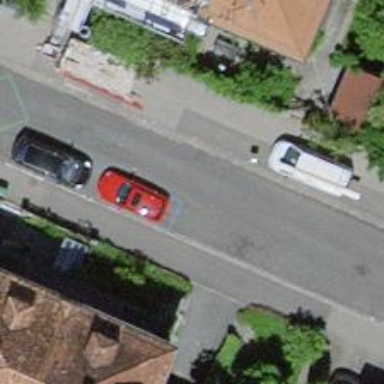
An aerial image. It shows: Residential road with sidewalks on both sides and parking lane on the right side.